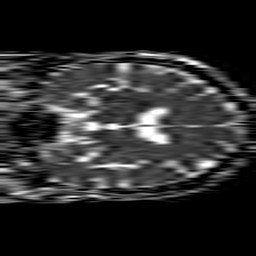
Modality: ADC
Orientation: coronal
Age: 52
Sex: male
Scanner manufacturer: philips
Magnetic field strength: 1.5 T
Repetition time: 4.6 s
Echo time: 0.08631 s